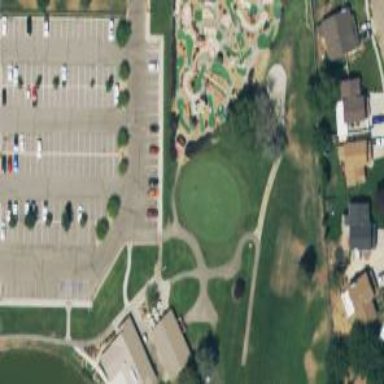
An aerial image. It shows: Miniature golf leisure land.